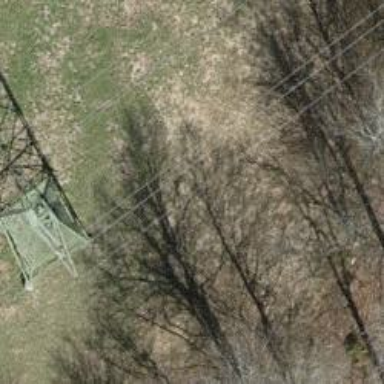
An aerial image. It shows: Power tower.